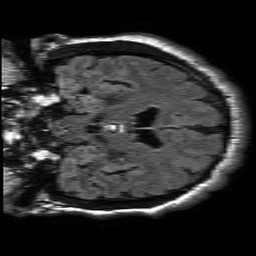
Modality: FLAIR
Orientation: coronal
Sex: male
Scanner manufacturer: philips
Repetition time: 11 s
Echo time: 0.125 s